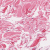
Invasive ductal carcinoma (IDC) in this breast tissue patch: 0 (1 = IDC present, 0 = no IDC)